Question: How many cars are visible?
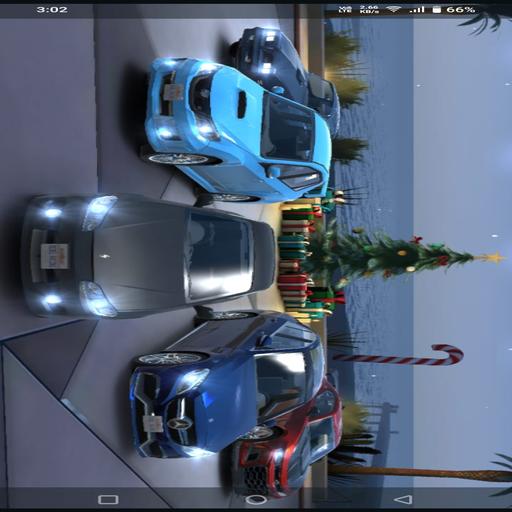
Answer: Five cars